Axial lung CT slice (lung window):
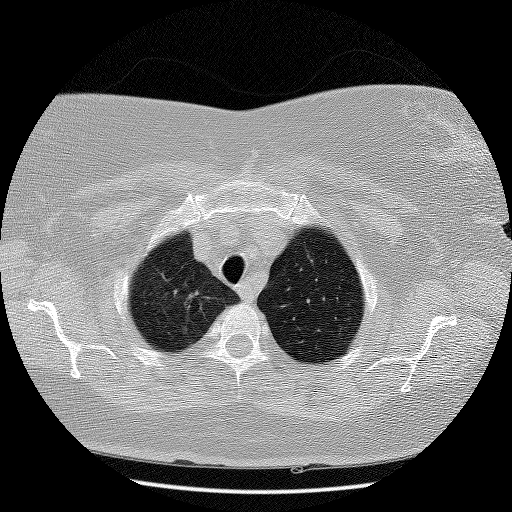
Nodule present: no